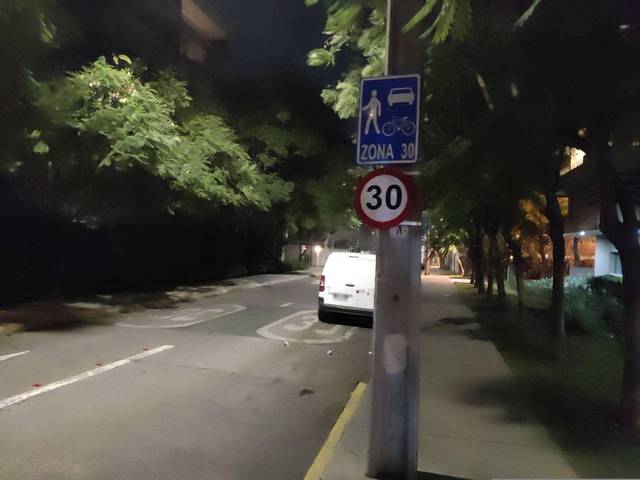
Region: Chile
Coordinates: -33.4, -70.58